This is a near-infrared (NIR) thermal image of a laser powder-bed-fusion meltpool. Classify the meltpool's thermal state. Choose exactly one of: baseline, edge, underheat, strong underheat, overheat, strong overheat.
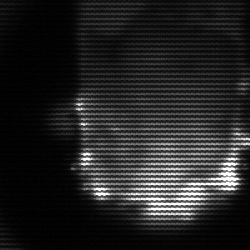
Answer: baseline